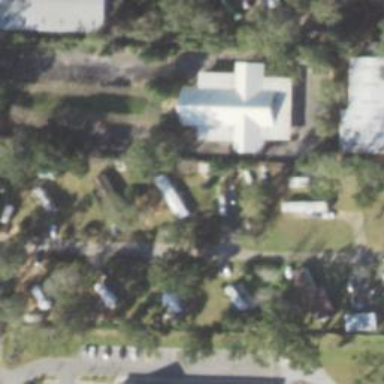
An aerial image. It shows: Residential area known as trailer park.